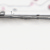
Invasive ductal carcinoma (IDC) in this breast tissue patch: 0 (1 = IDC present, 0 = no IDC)